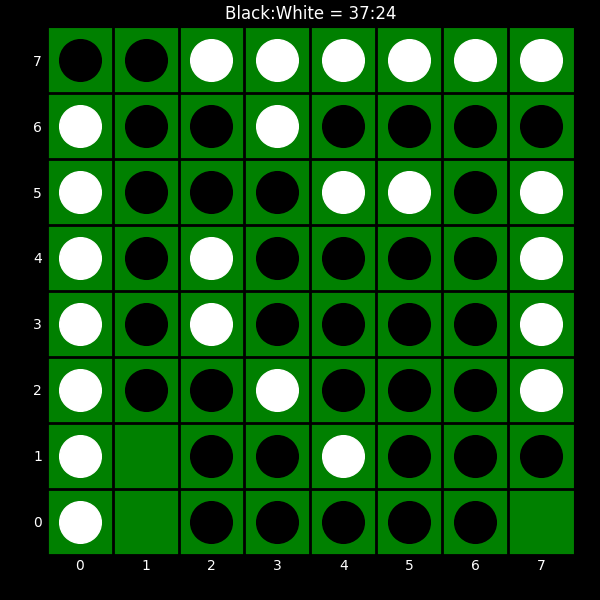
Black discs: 37
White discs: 24